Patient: sex F, age 65
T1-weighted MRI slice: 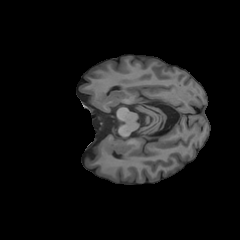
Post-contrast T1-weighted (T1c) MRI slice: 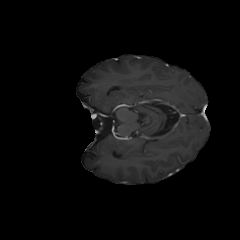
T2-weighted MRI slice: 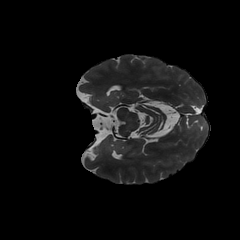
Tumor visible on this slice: no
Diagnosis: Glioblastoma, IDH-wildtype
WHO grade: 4